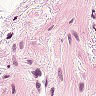
Metastatic tissue present: no